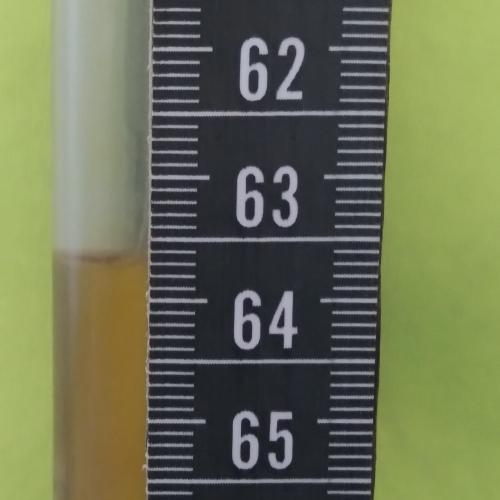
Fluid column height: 63.7 cm